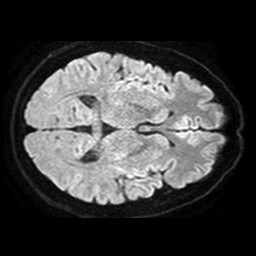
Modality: TRACE
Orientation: axial
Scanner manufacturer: philips
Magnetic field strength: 1.5 T
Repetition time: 3.394 s
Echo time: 0.09411 s